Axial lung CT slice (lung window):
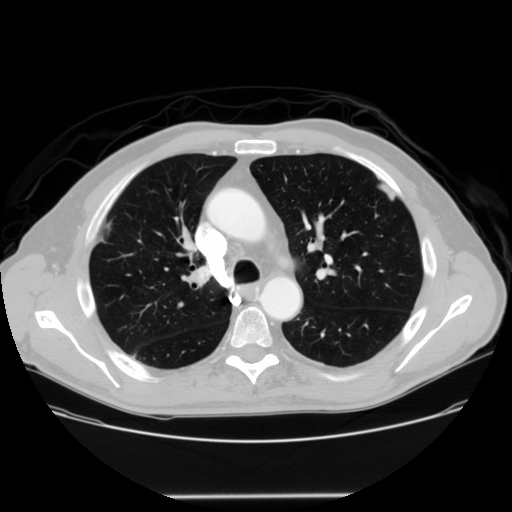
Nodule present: no